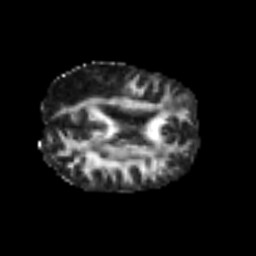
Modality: FA
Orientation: axial
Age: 49
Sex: male
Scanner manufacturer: siemens
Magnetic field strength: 3 T
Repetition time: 6.1 s
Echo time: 0.101 s